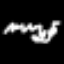
Label: squiggle